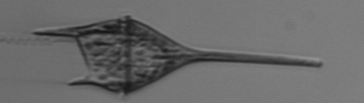
Label: Tripos_lineatus